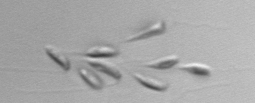
Label: Dinobryon